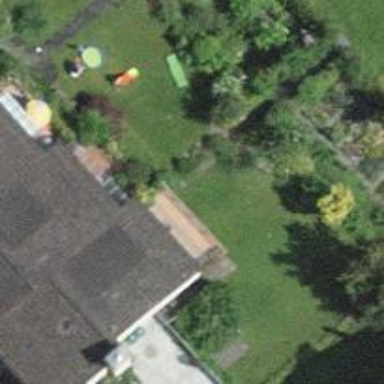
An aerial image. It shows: Detached building.